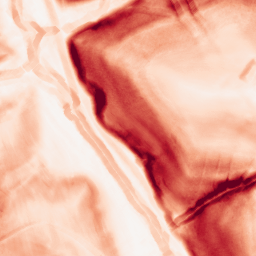
Category: morphological
Decomposition family: morphological_gradient
Decomposition parameters: size: 5
shape: diamond
Upsampling method: bspline
Upsampling parameters: scale: 8
Upsampling scale: 8